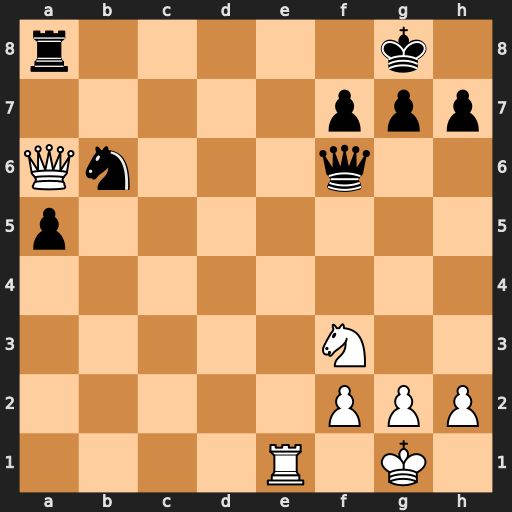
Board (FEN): r5k1/5ppp/Qn3q2/p7/8/5N2/5PPP/4R1K1
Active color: w
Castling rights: -
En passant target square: -
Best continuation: Qxa8+ Nxa8 Re8#